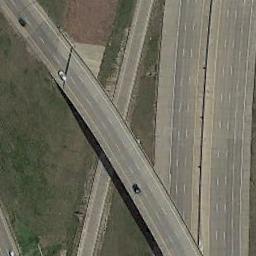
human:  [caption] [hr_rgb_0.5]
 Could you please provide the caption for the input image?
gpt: The overpass is next to the grass with some cars .

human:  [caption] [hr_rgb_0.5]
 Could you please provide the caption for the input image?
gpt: The overpass is over the roads on the lawn .

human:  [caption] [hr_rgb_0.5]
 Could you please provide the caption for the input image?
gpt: A few cars are on the overpass .

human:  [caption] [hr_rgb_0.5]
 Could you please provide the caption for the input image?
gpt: Below this overpass is a four-lane highway .

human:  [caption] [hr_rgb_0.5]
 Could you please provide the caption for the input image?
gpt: There are green lawns beside the overpass .